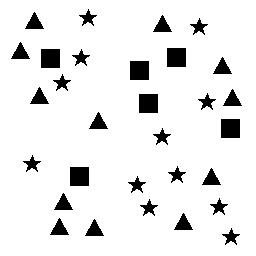
Squares: 6
Triangles: 12
Stars: 12
Total shapes: 30